Question: I have an object called 'X' with a method 'GET_BANK', like in the picture below:

I want to call the function 'GET_BANK' and I am trying to set the input parameter 'BLZ' with a certain value.
At this point my code looks like this (simple version):
'''
data: testobj type ref to ZCO_BLZSERVICE_PORT_TYPE .
data: input type ZGET_BANK .
input-BLZ = '<PHONE>'.
'''
I think the error that I am getting "The data object "INPUT" does not have a component called "BLZ"." is not relevant as I obviously have no idea on how to set the BLZ parameter.
Getting to BLZ can be done by chaining multiple parameters / objects:
'input-PARAMETERS-BLZ = '<PHONE>'.'
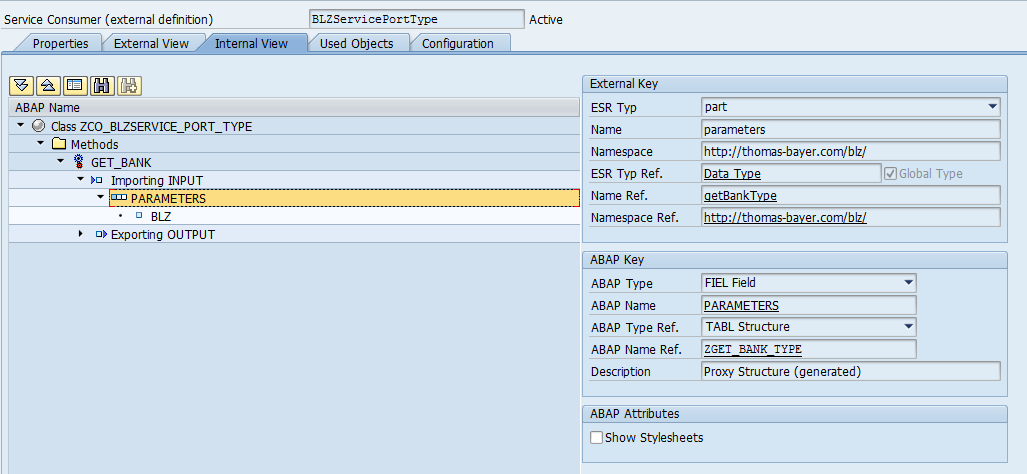
Answer: As far as I can see, your input data should refer to 'TYPE ZGET_BANK_TYPE'. Try double-clicking the field with that content in the screen you showed to see whether it leads to a structure with a component named 'BLZ'.